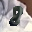
Label: 8